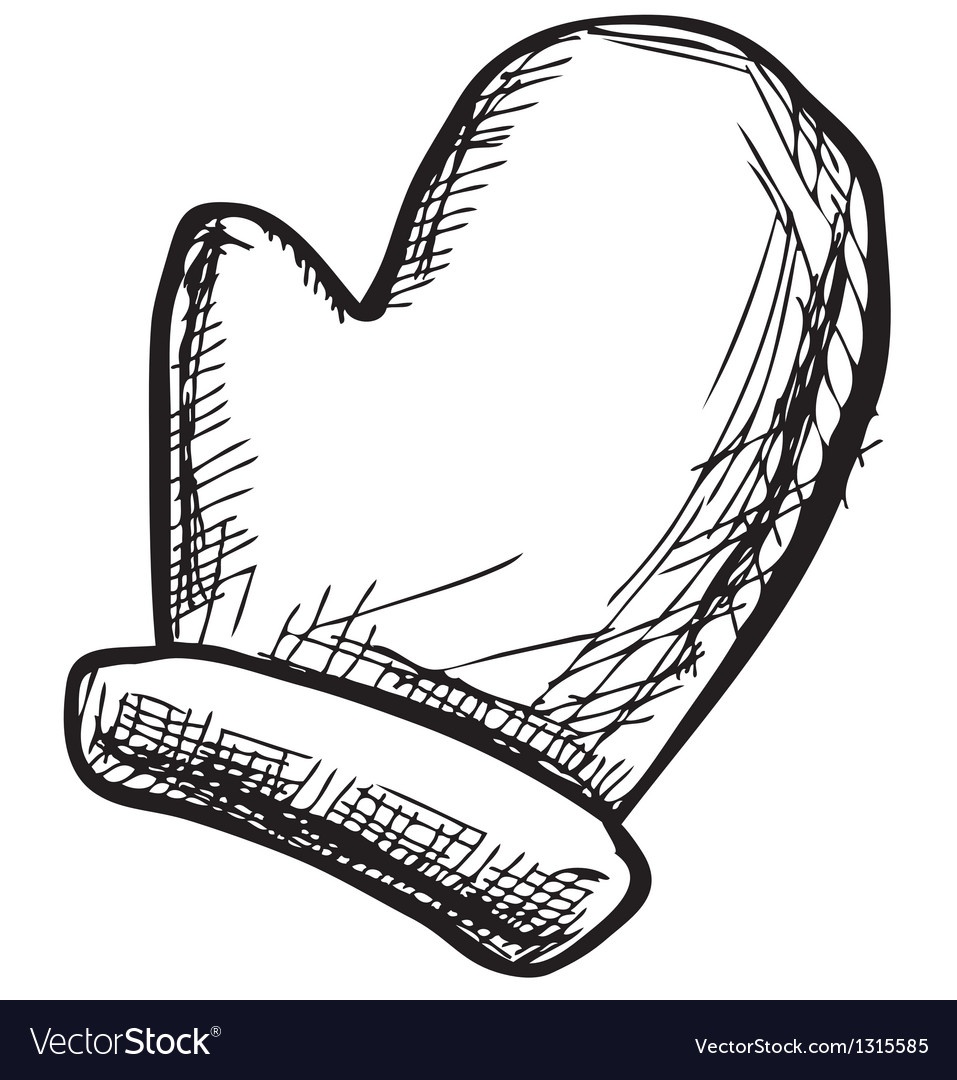
Label: mitten